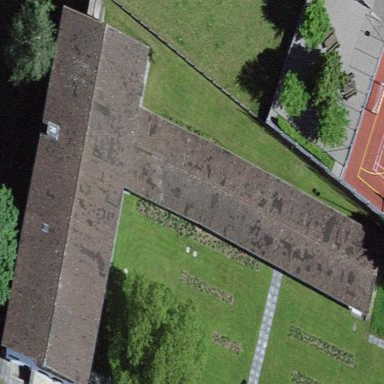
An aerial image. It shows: Museum building.